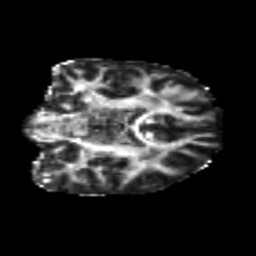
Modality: FA
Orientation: coronal
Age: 24
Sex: female
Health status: healthy
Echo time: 0.074 s